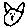
Label: cat